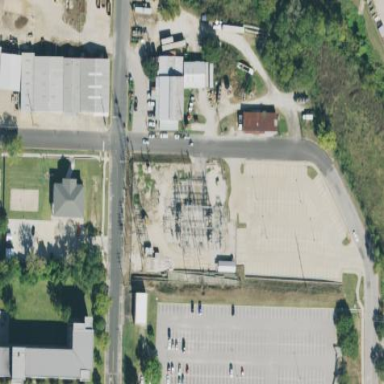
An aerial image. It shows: Outdoor power substation surrounded by fence. The substation is specifically for distribution purposes.